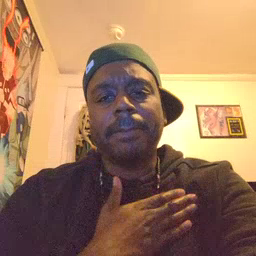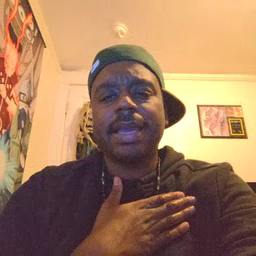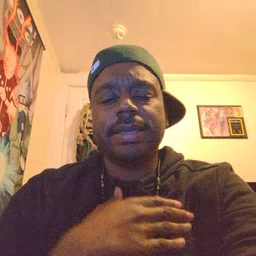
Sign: minemy